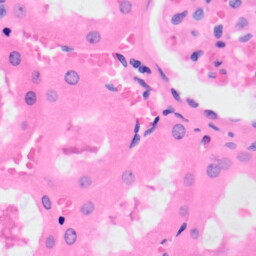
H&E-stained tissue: Kidney